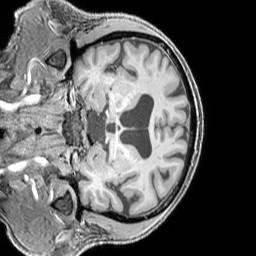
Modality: T1w
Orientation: coronal
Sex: male
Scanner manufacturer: siemens
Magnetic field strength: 3 T
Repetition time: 2.3 s
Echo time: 0.00226 s